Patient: sex M, age 71
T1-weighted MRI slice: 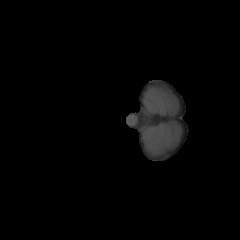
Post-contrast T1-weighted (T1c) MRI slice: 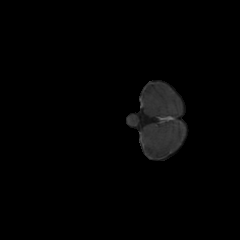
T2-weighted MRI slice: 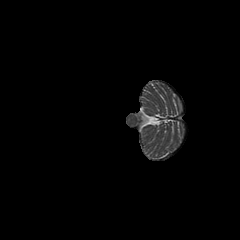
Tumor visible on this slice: no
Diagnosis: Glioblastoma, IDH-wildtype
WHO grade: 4